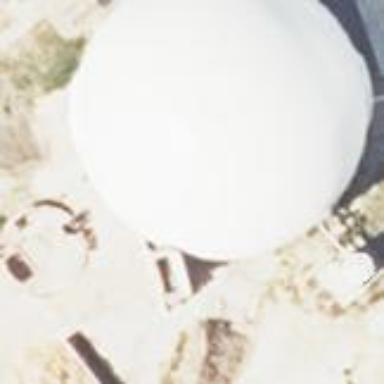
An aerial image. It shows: Storage tank with man-made structure.